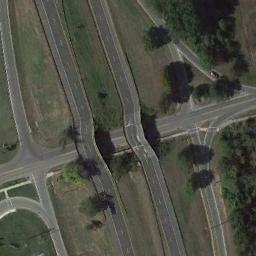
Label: overpass